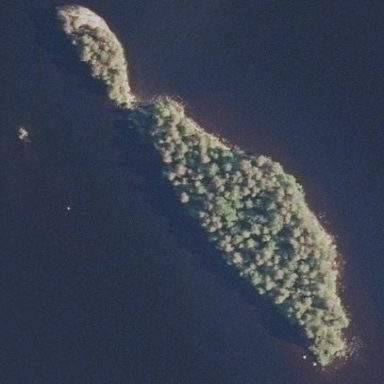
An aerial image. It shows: Island.